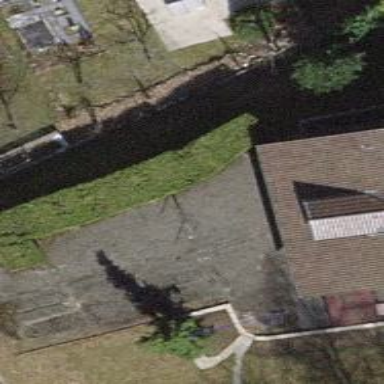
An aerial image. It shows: Hedge acting as barrier.